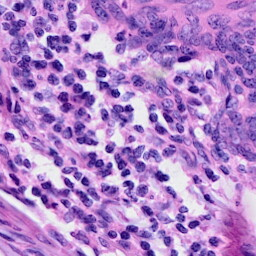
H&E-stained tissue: Cervix